【题型】填空题　【知识点】立体几何　【难度】medium
某商场要悬挂一个棱长为2米的正方体物件作为装饰，如图，\(A\)、\(B\)、\(C\)、\(D\)为该正方体的顶点，\(BB_1\)、\(CC_1\)、\(DD_1\)为三根直绳索，且均垂直于屋顶所在平面\(\alpha\)。若平面\(BCD\)与平面\(\alpha\)平行，且点\(A\)到\(\alpha\)的距离为2米，则直绳索\(BB_1\)的长度约为\(\underline{\quad\quad}\)米。（结果精确到0.01米）

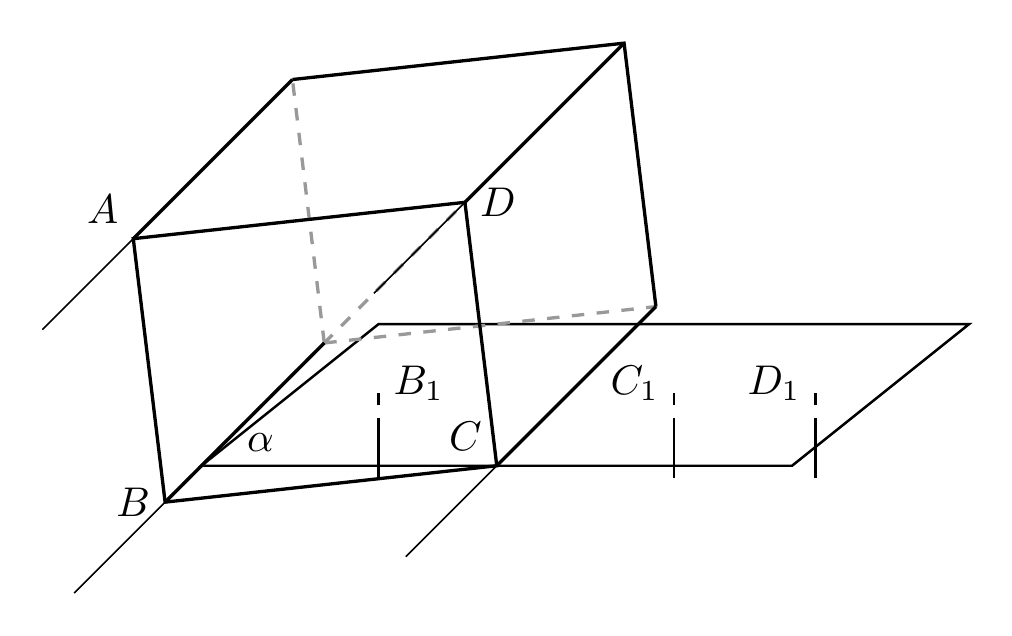
【解答】
\noindent
\textbf{【答案】} 3.15.

\vspace{0.5em}
\noindent
\textbf{【分析】} 设正方体的中心为\(O\)，连接\(AO\)，得到\(AO_1 \perp\)平面\(BCD\)，由三角形\(BCD\)是正三角形，得到外接圆的半径为\(r = \frac{2\sqrt{3}}{3}\)米，利用勾股定理求得\(AO_1 = \sqrt{AB^2 - BO_1^2} = \frac{2\sqrt{6}}{3}\)米，设\(BB_1 = h\)米，结合\(h = BB_1 = 2 + AO_1\)即可得到答案。

\vspace{0.5em}
\noindent
\textbf{【解答】} 解：已知正方体棱长\(AB = BC = CD = DA = 2\)米。

因为平面\(BCD \parallel\)平面\(\alpha\)，\(BB_1 \perp\)平面\(\alpha\)，\(CC_1 \perp\)平面\(\alpha\)，\(DD_1 \perp\)平面\(\alpha\)，

设正方体中心为\(O\)，连接\(AO\)并交平面\(BCD\)于点\(O_1\)，则\(AO_1 \perp\)平面\(BCD\)。

在正方体中，底面\(\triangle BCD\)是正三角形，其外接圆半径\(r\)，根据正三角形外接圆半径公式\(r = \frac{\sqrt{3}}{3} \times\)边长，

可得\(r = \frac{\sqrt{3}}{3} \times 2\sqrt{2} = \frac{2\sqrt{6}}{3}\)米。

由勾股定理可得\(AO_1 = \sqrt{AB^2 - BO_1^2} = \sqrt{4 - \left(\frac{2\sqrt{6}}{3}\right)^2} = \frac{2\sqrt{3}}{3}\)米。

设\(BB_1 = h\)米，因为点\(A\)到平面\(\alpha\)距离为2米，

所以\(h = BB_1 = 2 + AO_1 = 2 + \frac{2\sqrt{3}}{3} \approx 2 + \frac{2 \times 1.731}{3} = 2 + \frac{3.462}{3} = 2 + 1.154 = 3.15\)米。

故答案为：3.15.

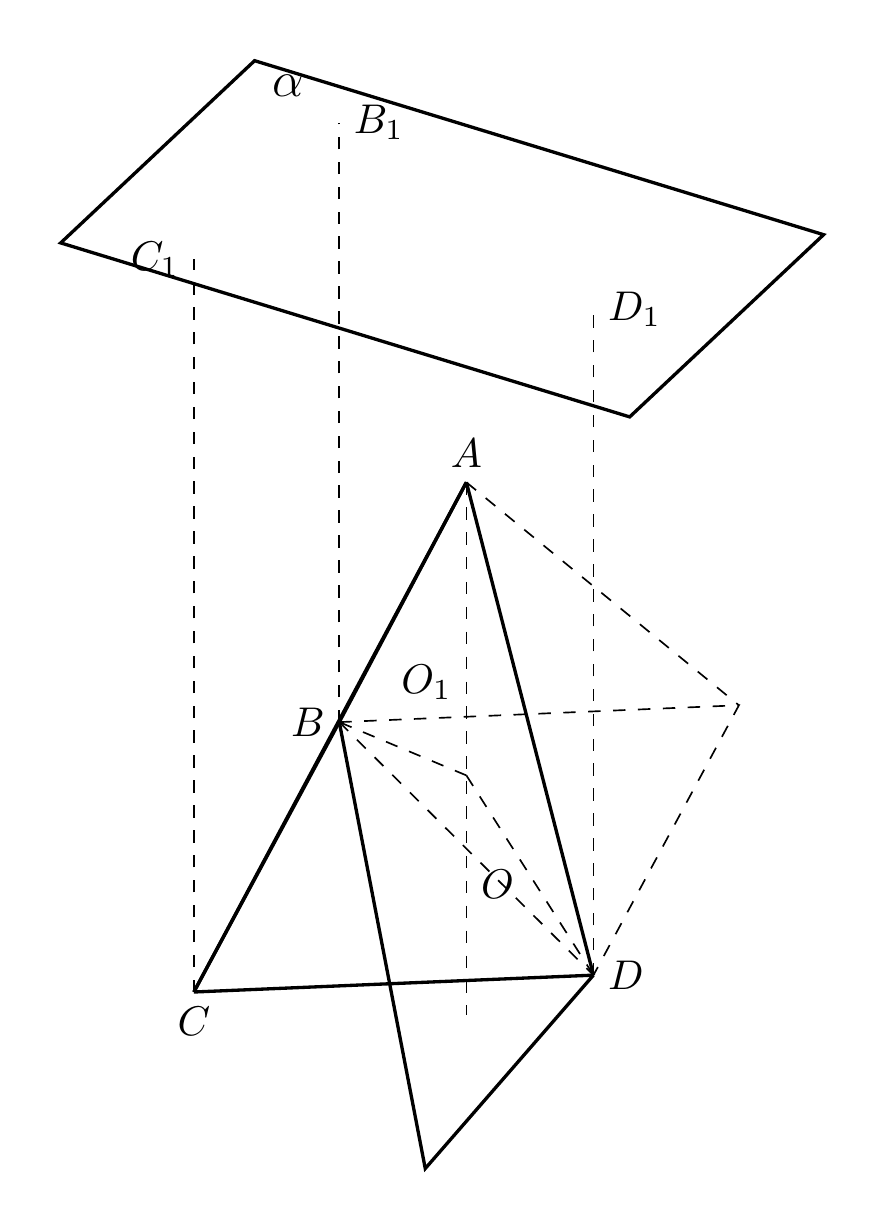